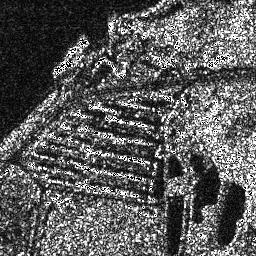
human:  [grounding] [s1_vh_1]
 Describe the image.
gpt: In the satellite image, there is  <ref>1 medium ship </ref> <box>[[19, 12, 33, 30, 0]]</box> located at top left.